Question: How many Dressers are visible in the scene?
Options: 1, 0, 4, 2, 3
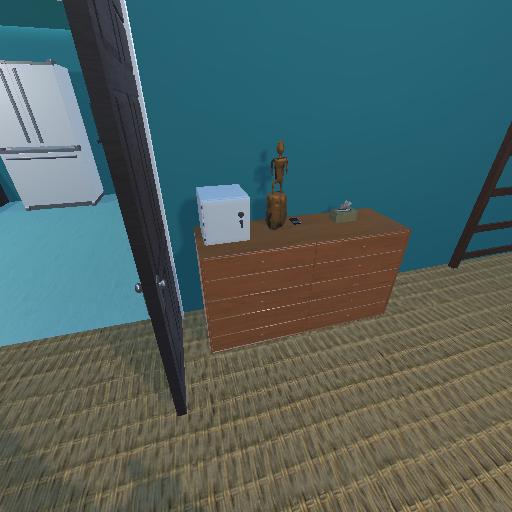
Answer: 1